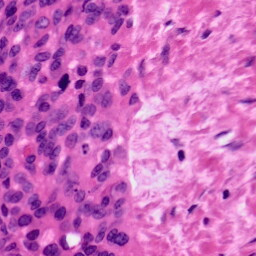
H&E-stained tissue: Ovarian